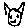
Label: cat